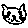
Label: cat